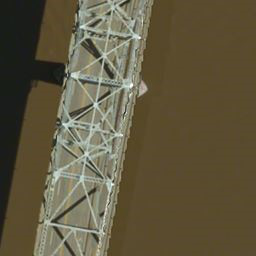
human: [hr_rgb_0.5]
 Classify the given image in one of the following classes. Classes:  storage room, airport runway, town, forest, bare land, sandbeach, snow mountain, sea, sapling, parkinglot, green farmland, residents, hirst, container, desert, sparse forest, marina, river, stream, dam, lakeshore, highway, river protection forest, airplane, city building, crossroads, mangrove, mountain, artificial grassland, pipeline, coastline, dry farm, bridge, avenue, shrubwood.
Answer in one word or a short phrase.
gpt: bridge